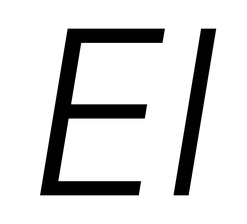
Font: Inter-Italic_Light_Italic